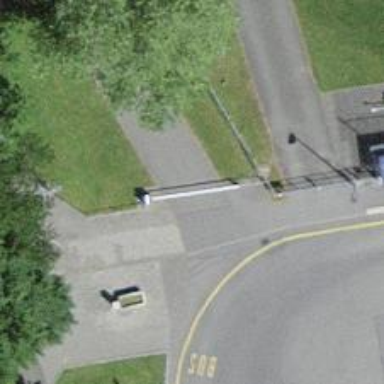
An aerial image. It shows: Lift gate barrier.